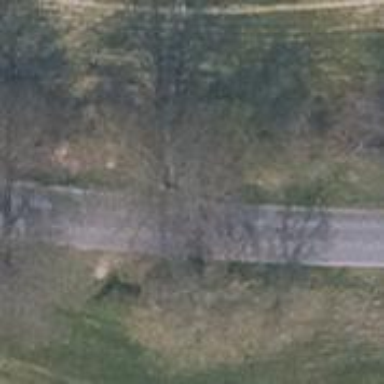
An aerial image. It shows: Row of deciduous broadleaved trees.